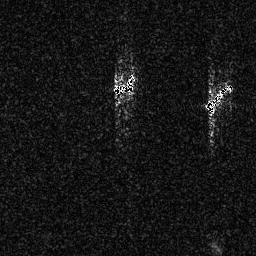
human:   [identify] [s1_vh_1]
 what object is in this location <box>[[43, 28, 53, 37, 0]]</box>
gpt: <ref>1 medium ship at the center</ref>